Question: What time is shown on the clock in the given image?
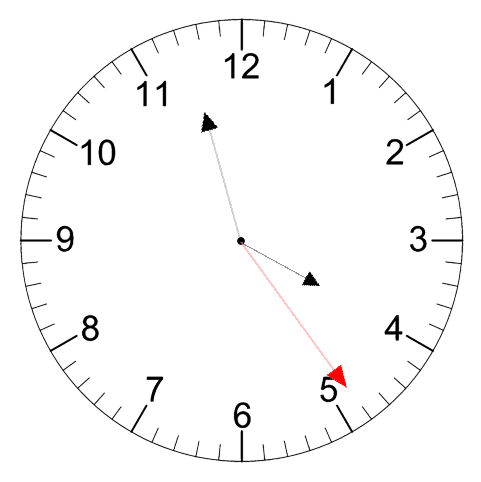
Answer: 03:57:24